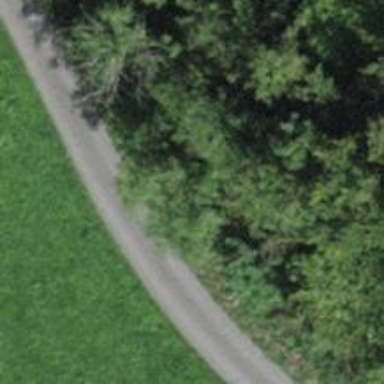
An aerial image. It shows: Unpaved service road.